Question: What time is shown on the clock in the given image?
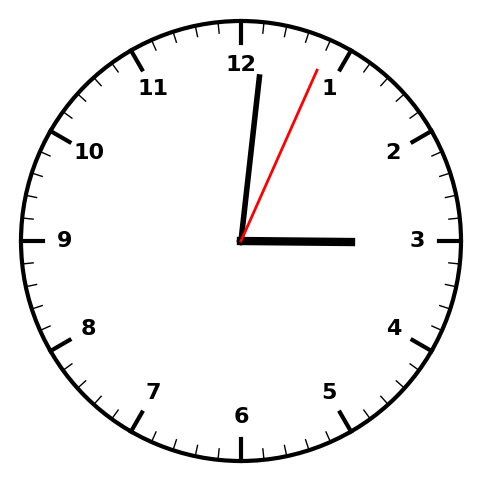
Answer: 03:01:04